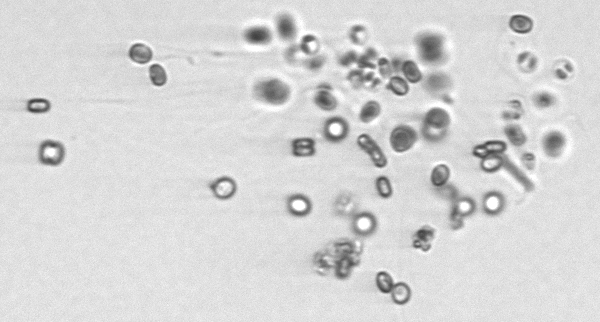
Label: Thalassiosira_sp_aff_mala